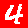
Digit: 4